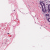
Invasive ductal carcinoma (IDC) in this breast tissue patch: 0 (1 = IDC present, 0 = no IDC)